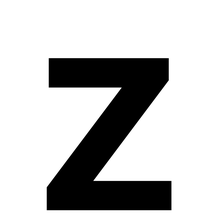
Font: Roboto_SemiBold